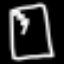
Label: square